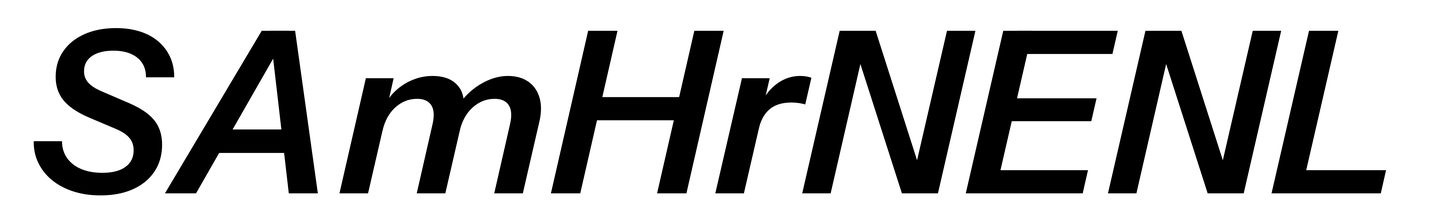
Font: InstrumentSans-Italic_SemiBold_Italic